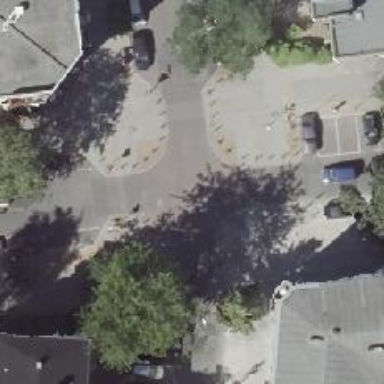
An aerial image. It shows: Living street.